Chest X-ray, AP view. Patient: 66 years old, sex M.
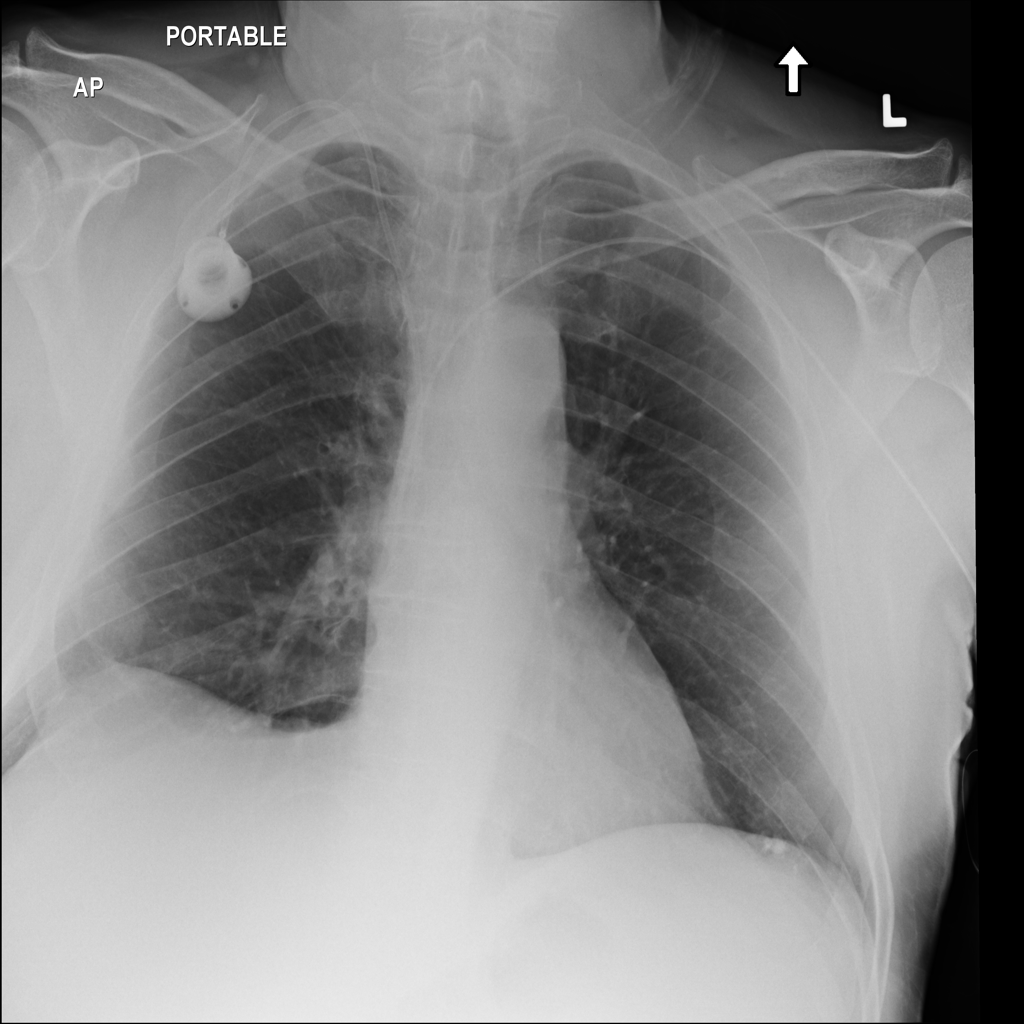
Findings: No Finding